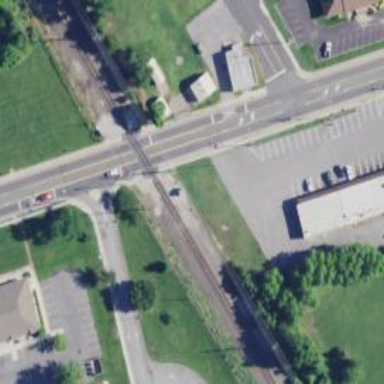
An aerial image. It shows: Railway crossing.